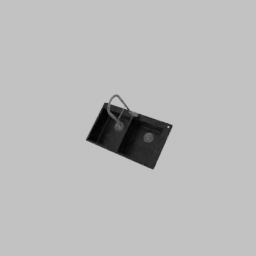
Label: appliances